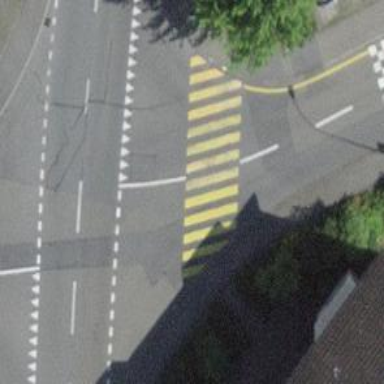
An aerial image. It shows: Uncontrolled zebra crossing with notable zebra markings.